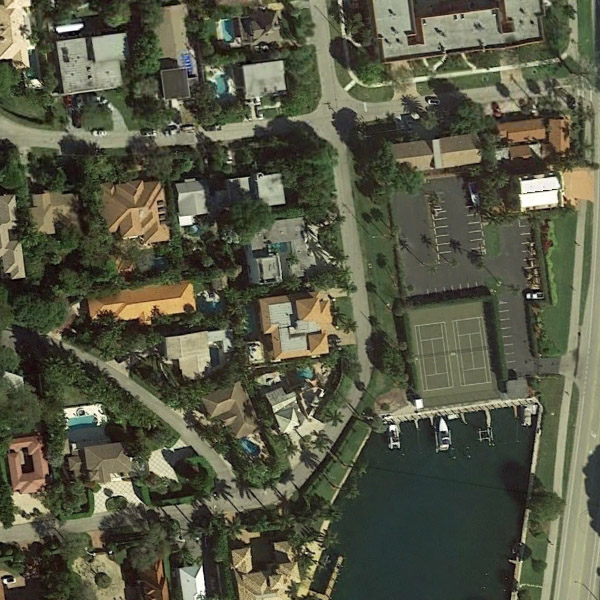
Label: Resort